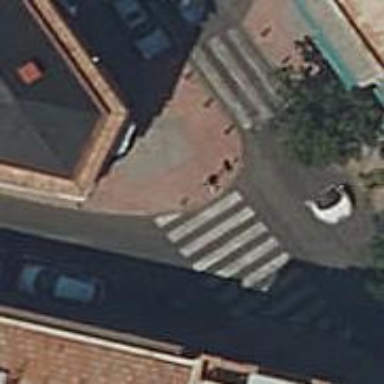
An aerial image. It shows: Asphalt footway with uncontrolled crossing and markings.